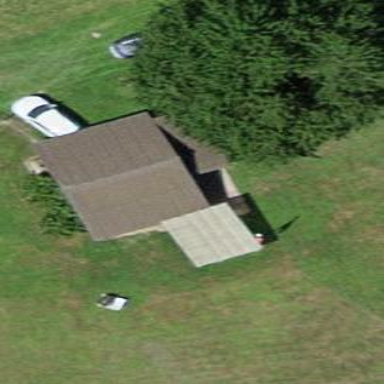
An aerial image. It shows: Hut.